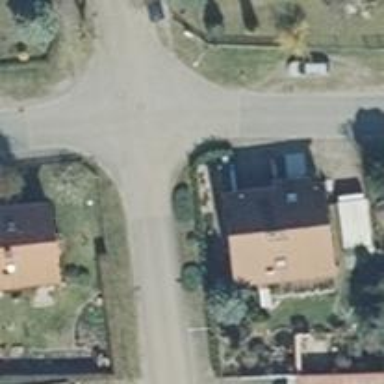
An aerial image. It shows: Residential road with asphalt surface.